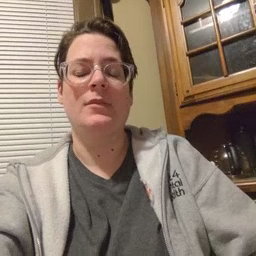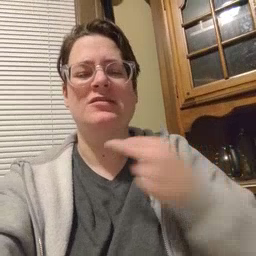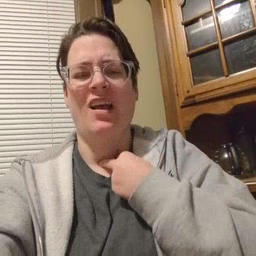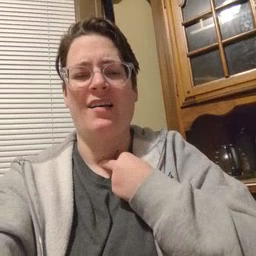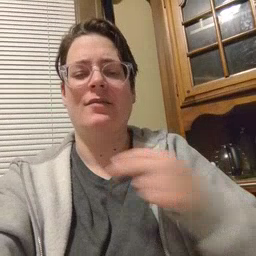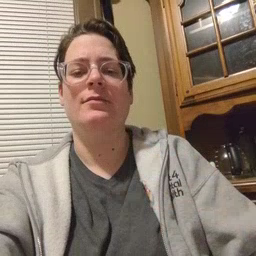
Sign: stuck